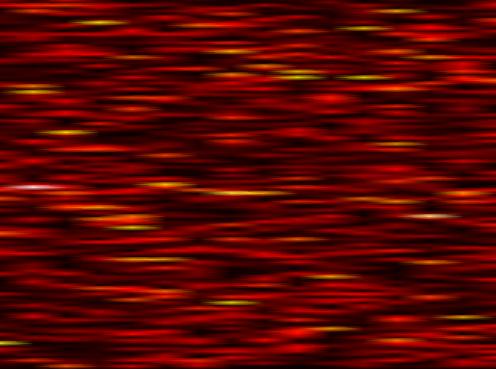
Label: FOFDM